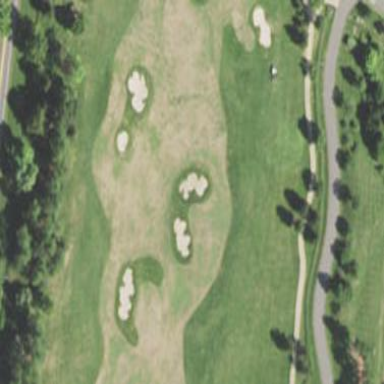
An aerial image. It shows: Grassy area designated as golf fairway.